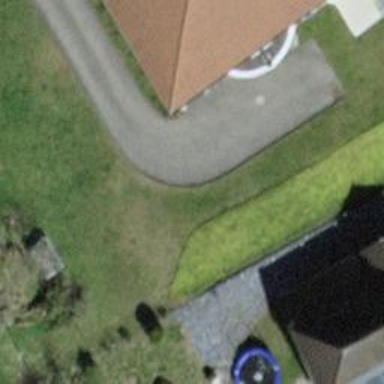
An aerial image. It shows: Driveway.